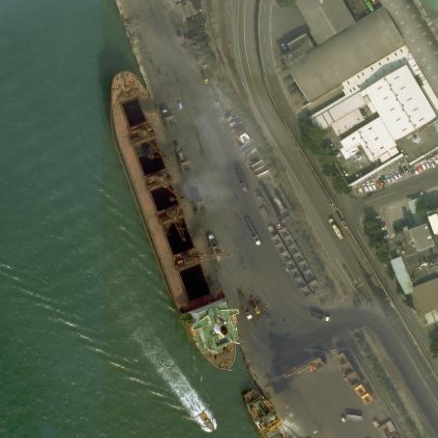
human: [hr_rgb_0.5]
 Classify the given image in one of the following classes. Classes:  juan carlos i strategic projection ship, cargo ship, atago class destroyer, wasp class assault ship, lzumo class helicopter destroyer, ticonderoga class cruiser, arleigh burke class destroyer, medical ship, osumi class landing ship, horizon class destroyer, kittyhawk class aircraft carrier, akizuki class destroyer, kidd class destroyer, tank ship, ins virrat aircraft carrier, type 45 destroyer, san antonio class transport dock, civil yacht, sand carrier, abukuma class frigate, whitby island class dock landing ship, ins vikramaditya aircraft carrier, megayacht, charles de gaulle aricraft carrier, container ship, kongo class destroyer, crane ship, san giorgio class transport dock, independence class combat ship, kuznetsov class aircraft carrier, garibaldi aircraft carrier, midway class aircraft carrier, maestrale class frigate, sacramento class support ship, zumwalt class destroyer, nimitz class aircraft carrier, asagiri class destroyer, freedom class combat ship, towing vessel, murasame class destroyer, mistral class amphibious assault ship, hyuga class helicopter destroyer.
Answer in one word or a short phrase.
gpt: Cargo ship